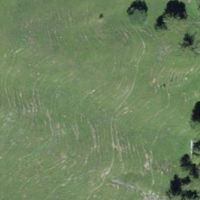
EUNIS habitat code: 23
Species observed at this site:
Mellicta parthenoides